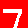
Digit: 7